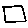
Label: square